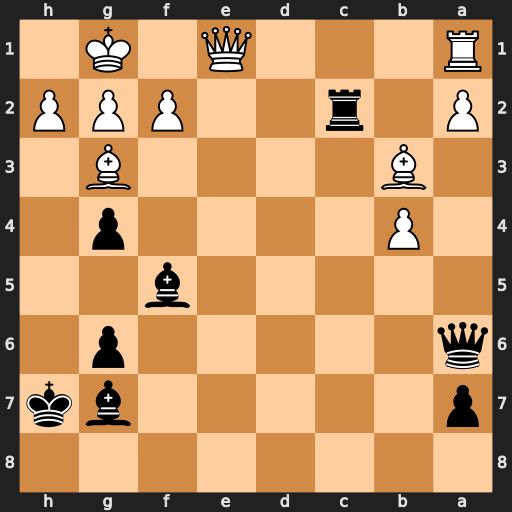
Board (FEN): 8/p5bk/q5p1/5b2/1P4p1/1B4B1/P1r2PPP/R3Q1K1
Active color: b
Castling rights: -
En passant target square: -
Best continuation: Re2 Qxe2 Qxe2